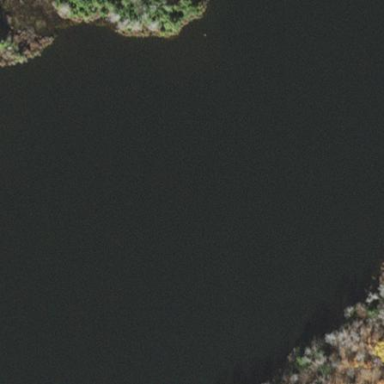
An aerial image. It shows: Peaceful pond surrounded by nature.